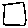
Label: square